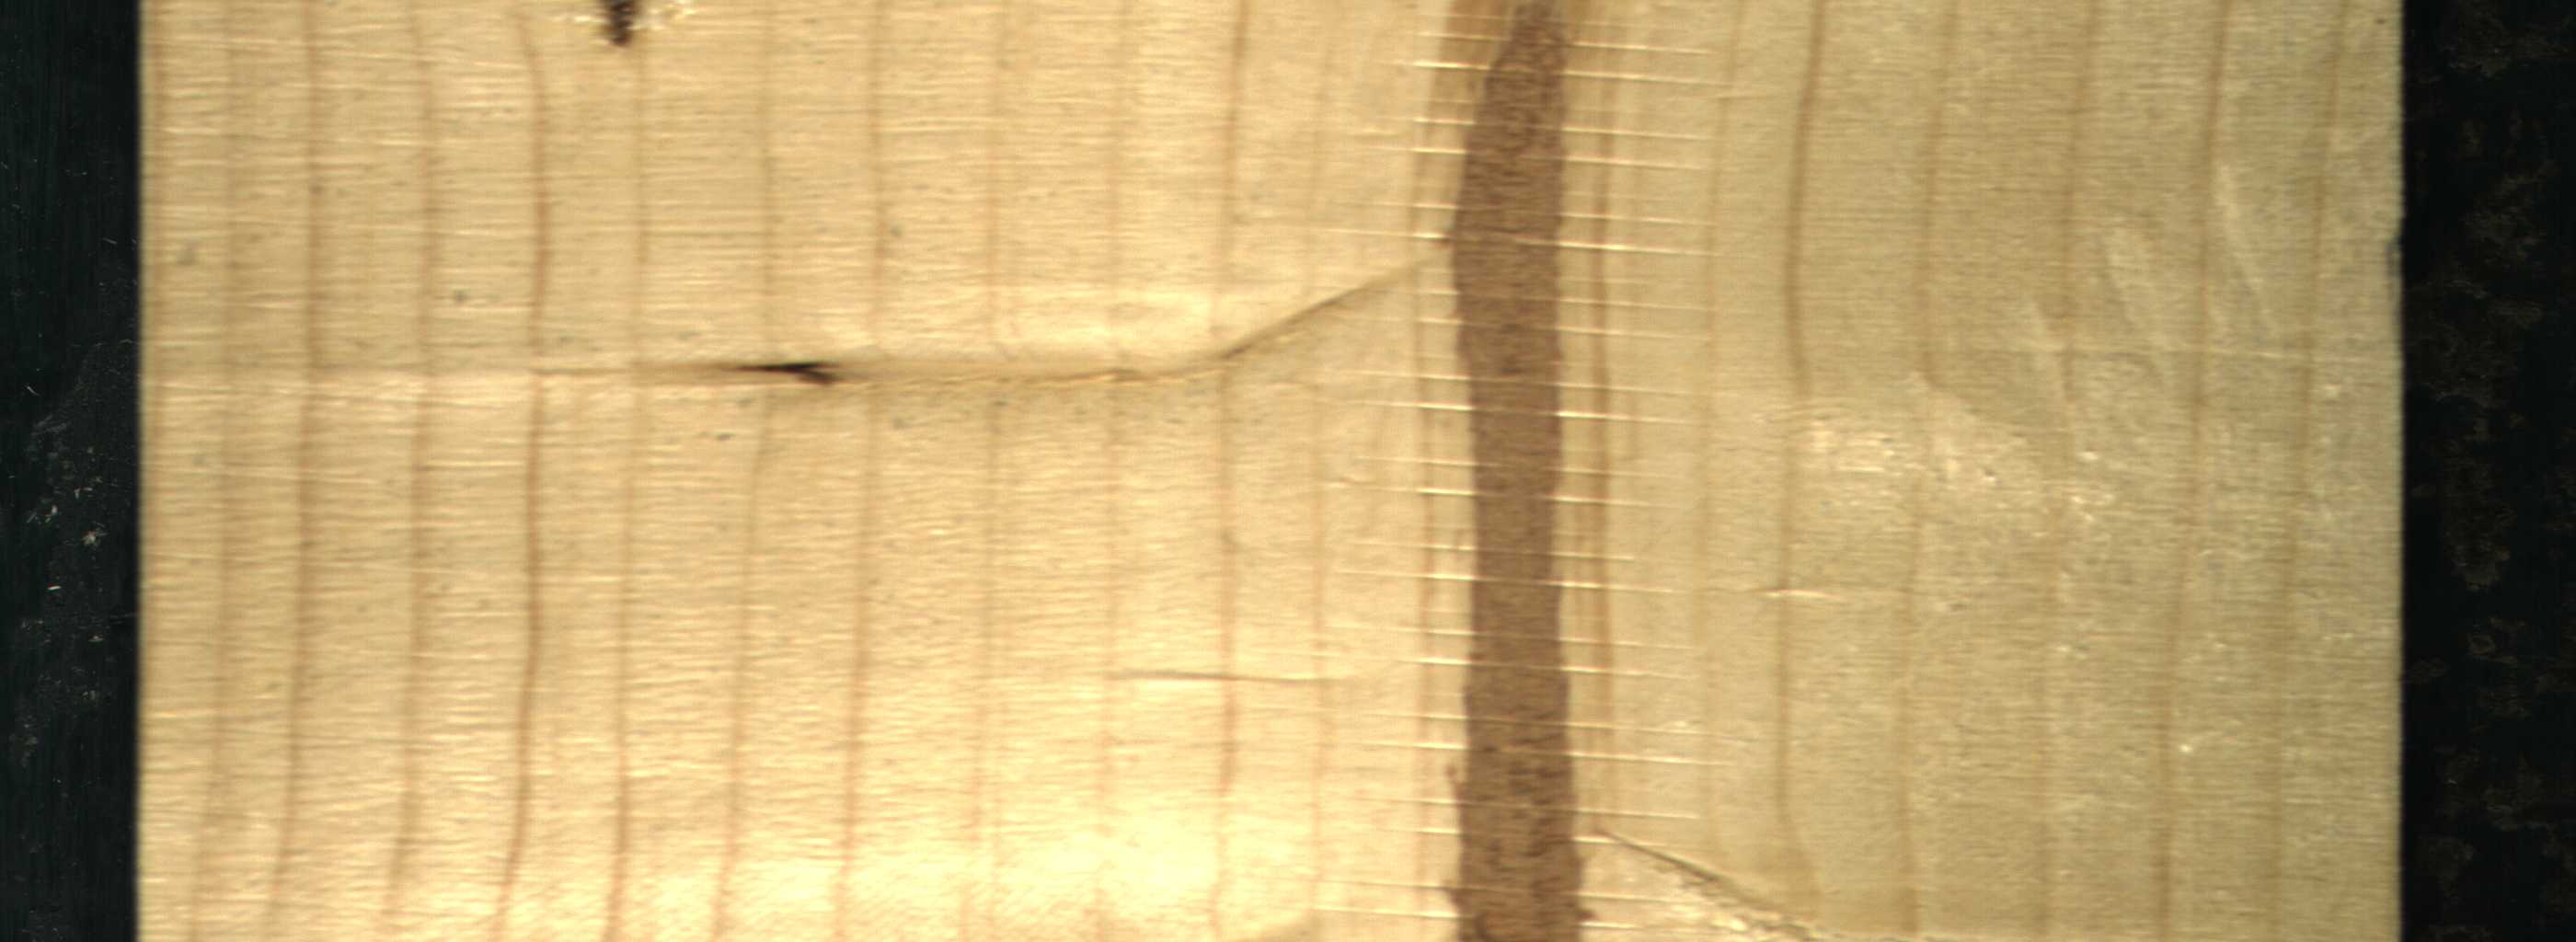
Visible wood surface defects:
Marrow
resin
Dead_Knot